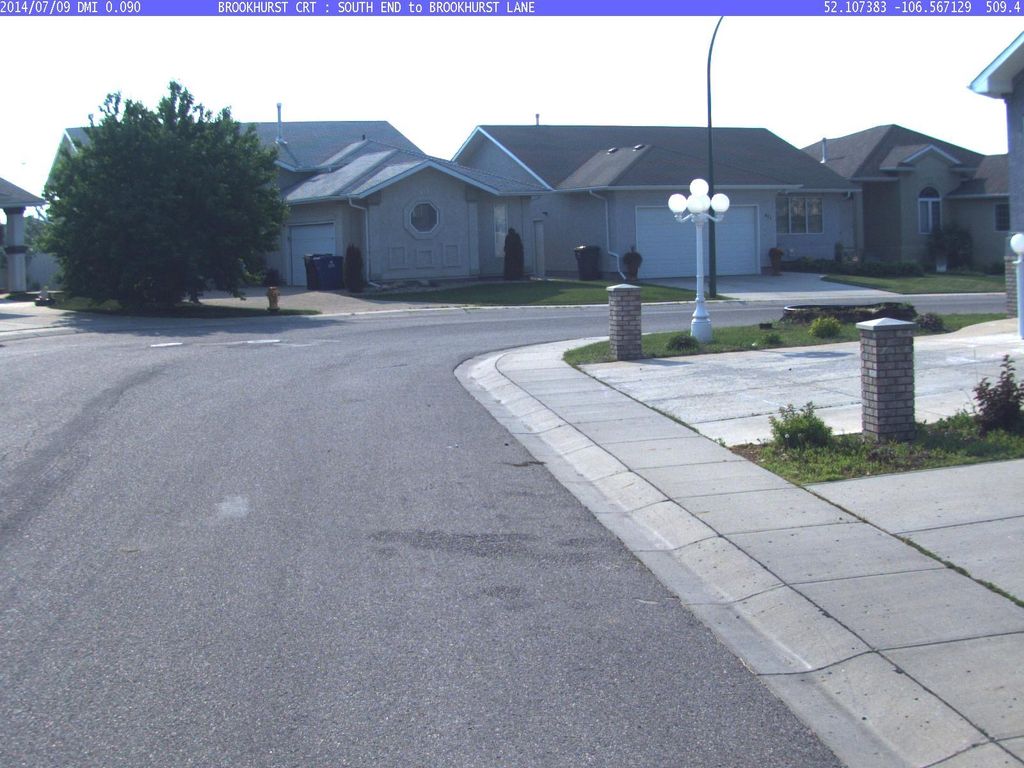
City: saskatoon